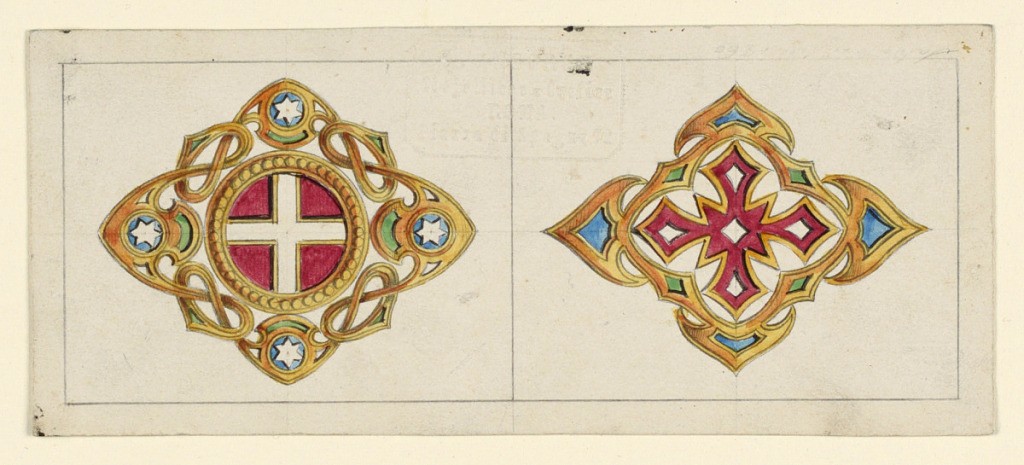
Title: Design for a Brooch
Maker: Carlo Ansorge, German, active Rome, 1800–89
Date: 1860–65
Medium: Pen and brown ink, watercolor, graphite, ruled borders in graphite on white wove paper
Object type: Drawing
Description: Top drawing in image.At left: In the center is a freamed circle with a white cross, it's top red.  Framed is lozenge shape.  In the corners are small circles, with white stars upon blue, connected with a kind of knot.  At right:  a central cross is similarly framed.